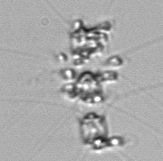
Label: Chaetoceros_didymus_TAG_external_flagellate